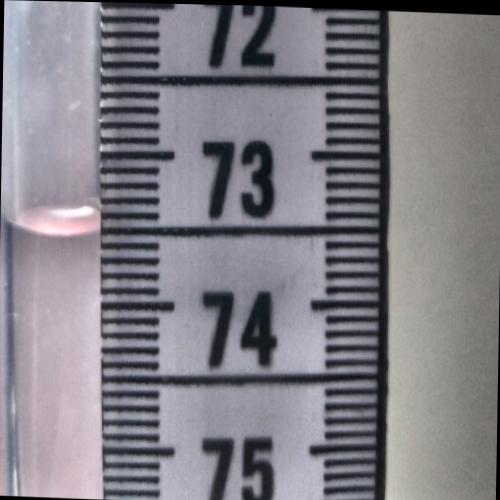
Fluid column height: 73.5 cm